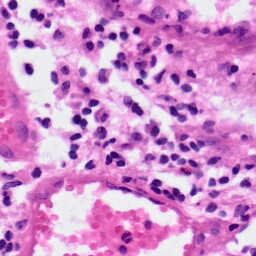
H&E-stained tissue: Lung